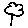
Label: flower